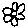
Label: flower